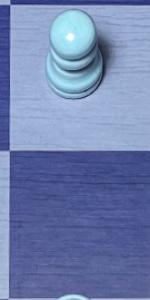
Label: Empty